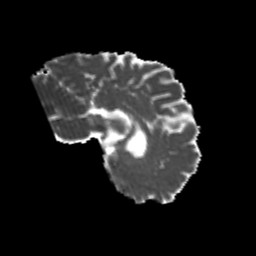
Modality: MD
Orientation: sagittal
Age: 24
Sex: male
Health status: healthy
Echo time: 0.074 s